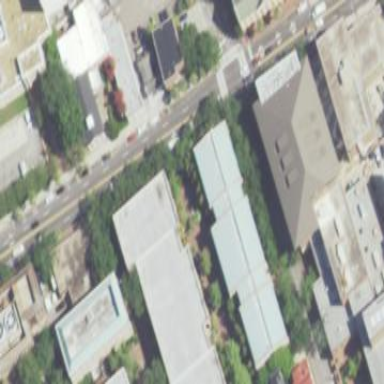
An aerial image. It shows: College building.